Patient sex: F
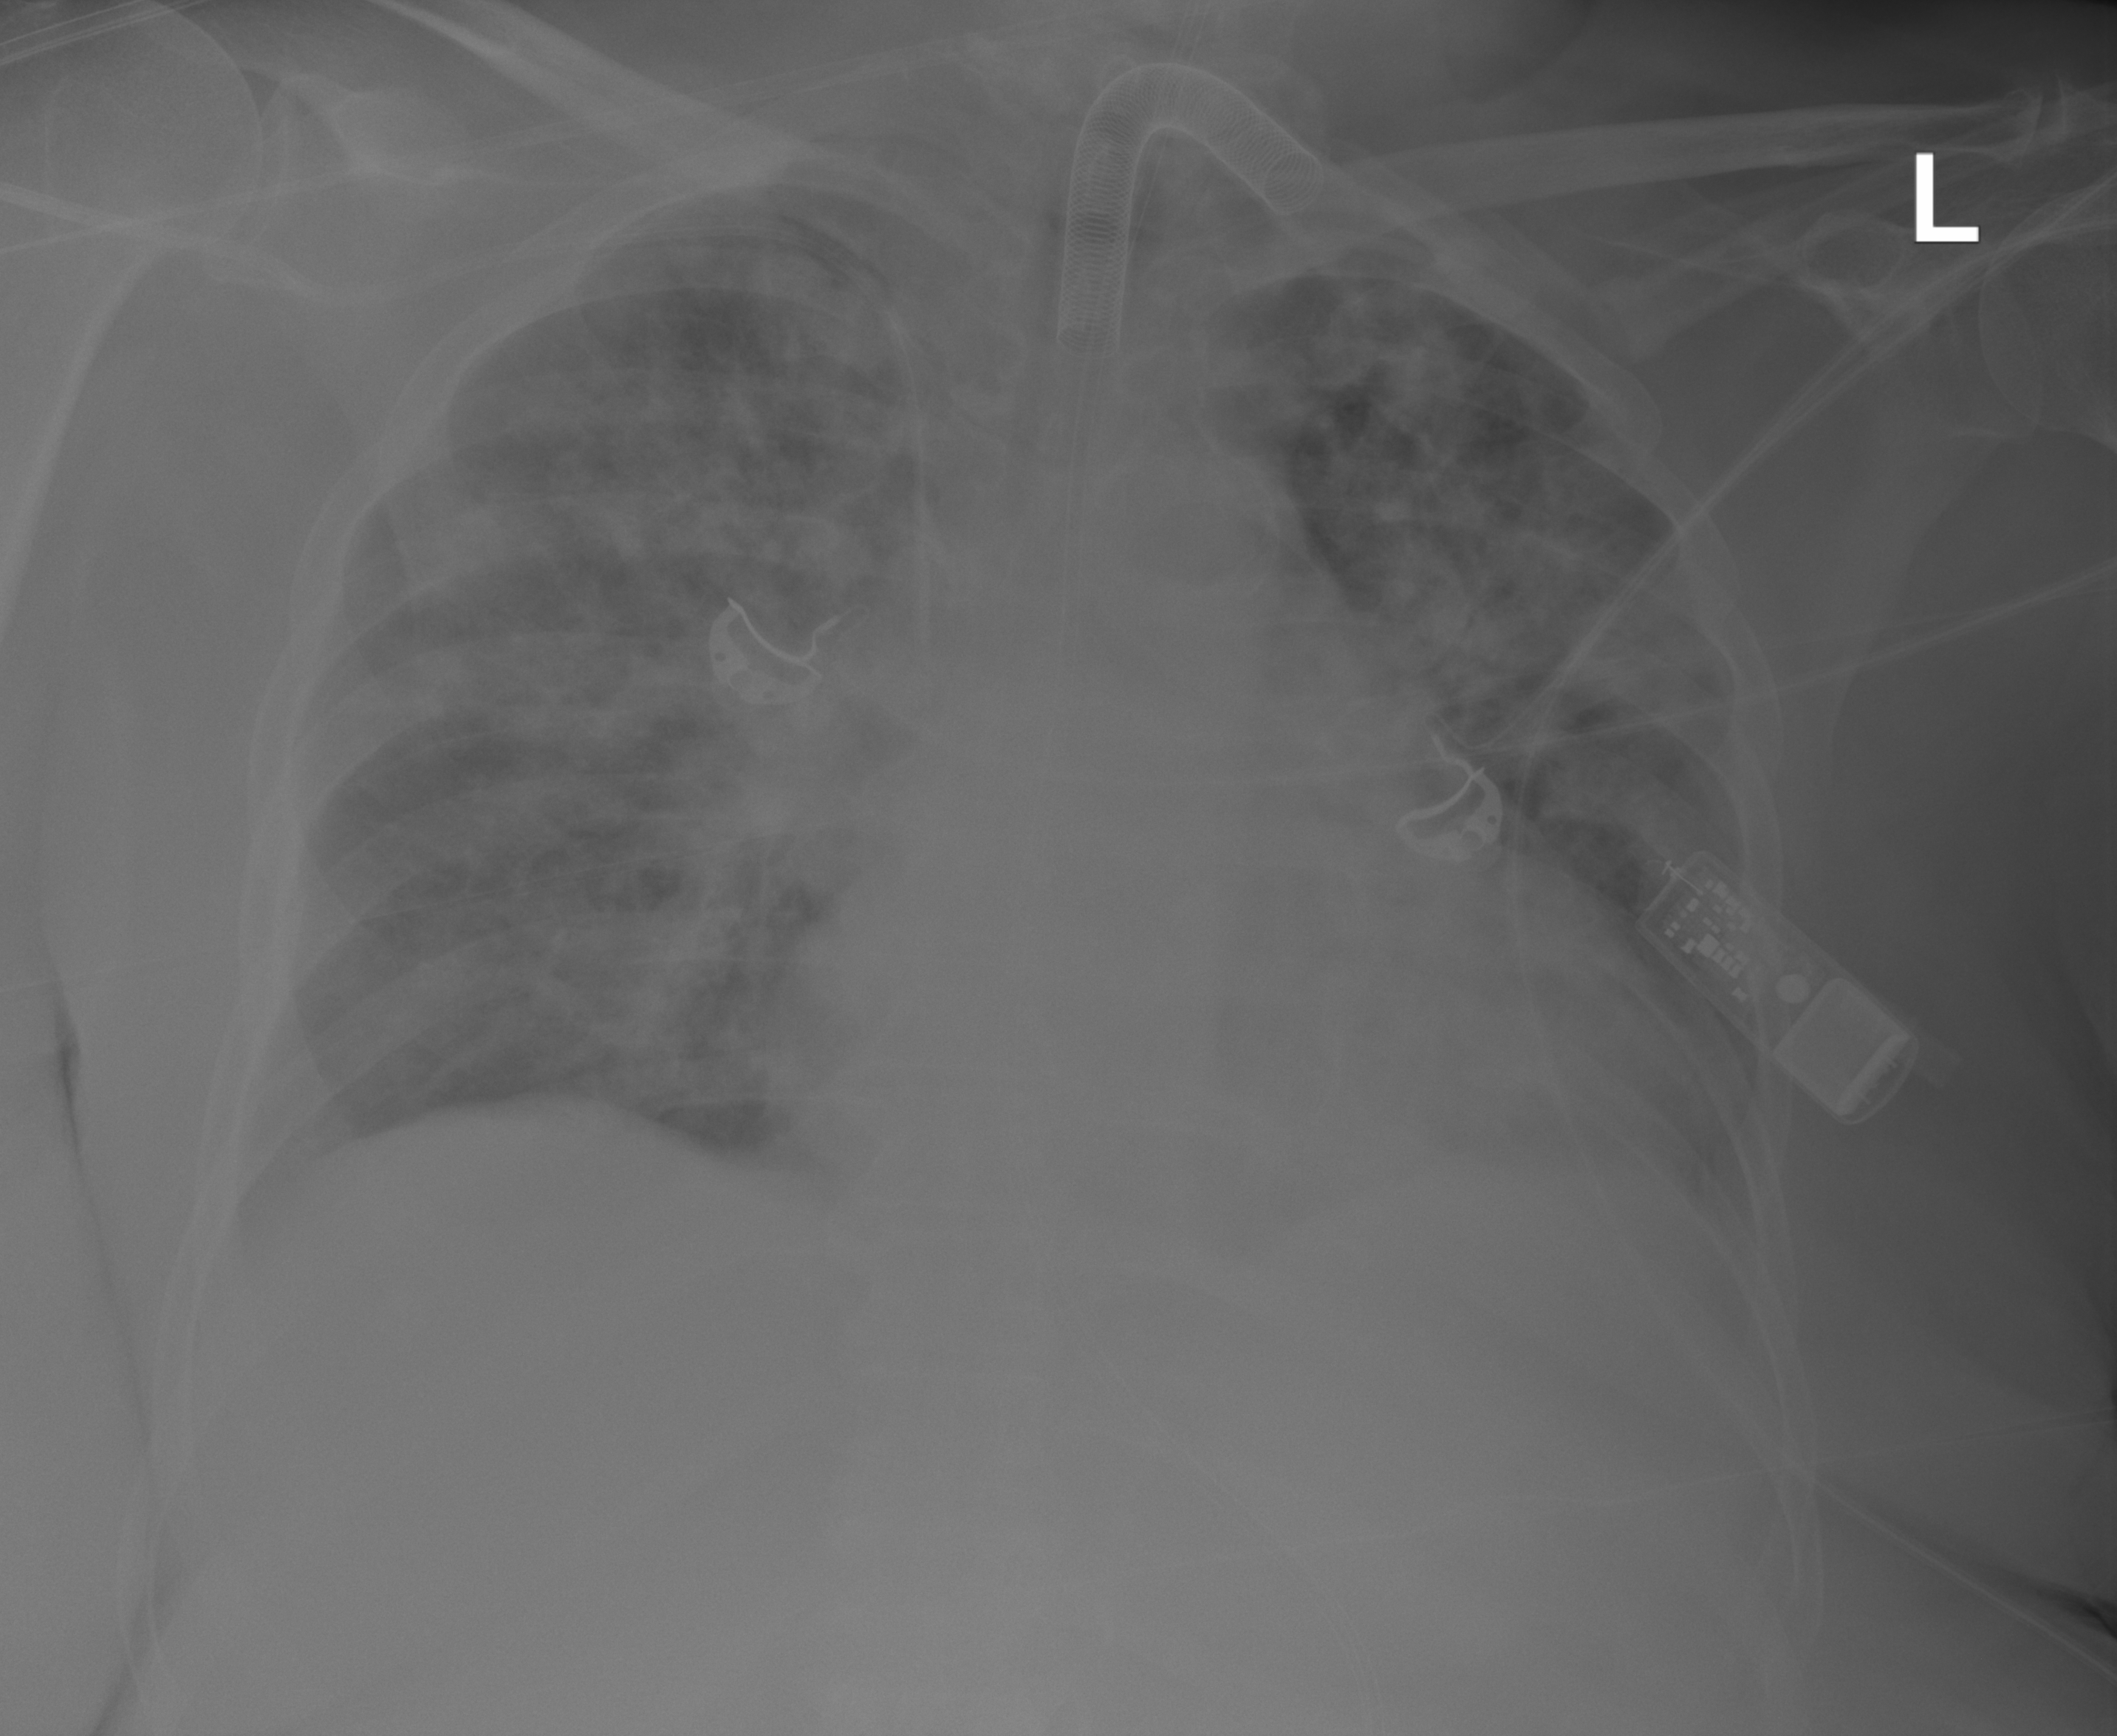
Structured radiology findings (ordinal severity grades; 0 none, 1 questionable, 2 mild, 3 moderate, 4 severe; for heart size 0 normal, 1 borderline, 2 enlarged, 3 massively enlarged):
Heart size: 2
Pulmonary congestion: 0
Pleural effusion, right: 0
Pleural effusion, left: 0
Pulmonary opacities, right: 3
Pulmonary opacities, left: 3
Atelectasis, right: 0
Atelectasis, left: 0